Question: I'm trying to make a call from DialogFragment but the (packageManager) doesn't accept
how to solve it?!
'''
class ItemDetkFragment : DialogFragment() {
override fun onCreateView(
inflater: LayoutInflater, container: ViewGroup?,
savedInstanceState: Bundle?
): View? {
// Inflate the layout for this fragment
val v: View= inflater.inflate(R.layout.fragment_item_detk, container, false)
v.car_typee.text= car_item.type
v.item_typee.text= car_item.item_type
v.modele.text= car_item.modele
v.pricee.text= car_item.price+ " JD"
if (car_item.number> 0) {
v.numberr.text= "available"
v.numberr.setTextColor(Color.GREEN)
} else {
v.numberr.text= "Not available"
v.numberr.setTextColor(Color.RED)
}
Picasso.with(activity).load(car_item.picUrl).into(v.photo)
v.contactPhone.setOnClickListener {
val phoneNum = "855394839583"// the number for testing
val i = Intent(Intent.ACTION_DIAL)
i.data = Uri.parse("tel:$phoneNum")
if (i.resolveActivity(packageManager) != null) { //the
problem is here in (((((packageManager)))))it is in red!!!
startActivity(i)
}
}
return v
}
}
'''

as you can see from the picture the (packageManager) is in red, how to fix it!!
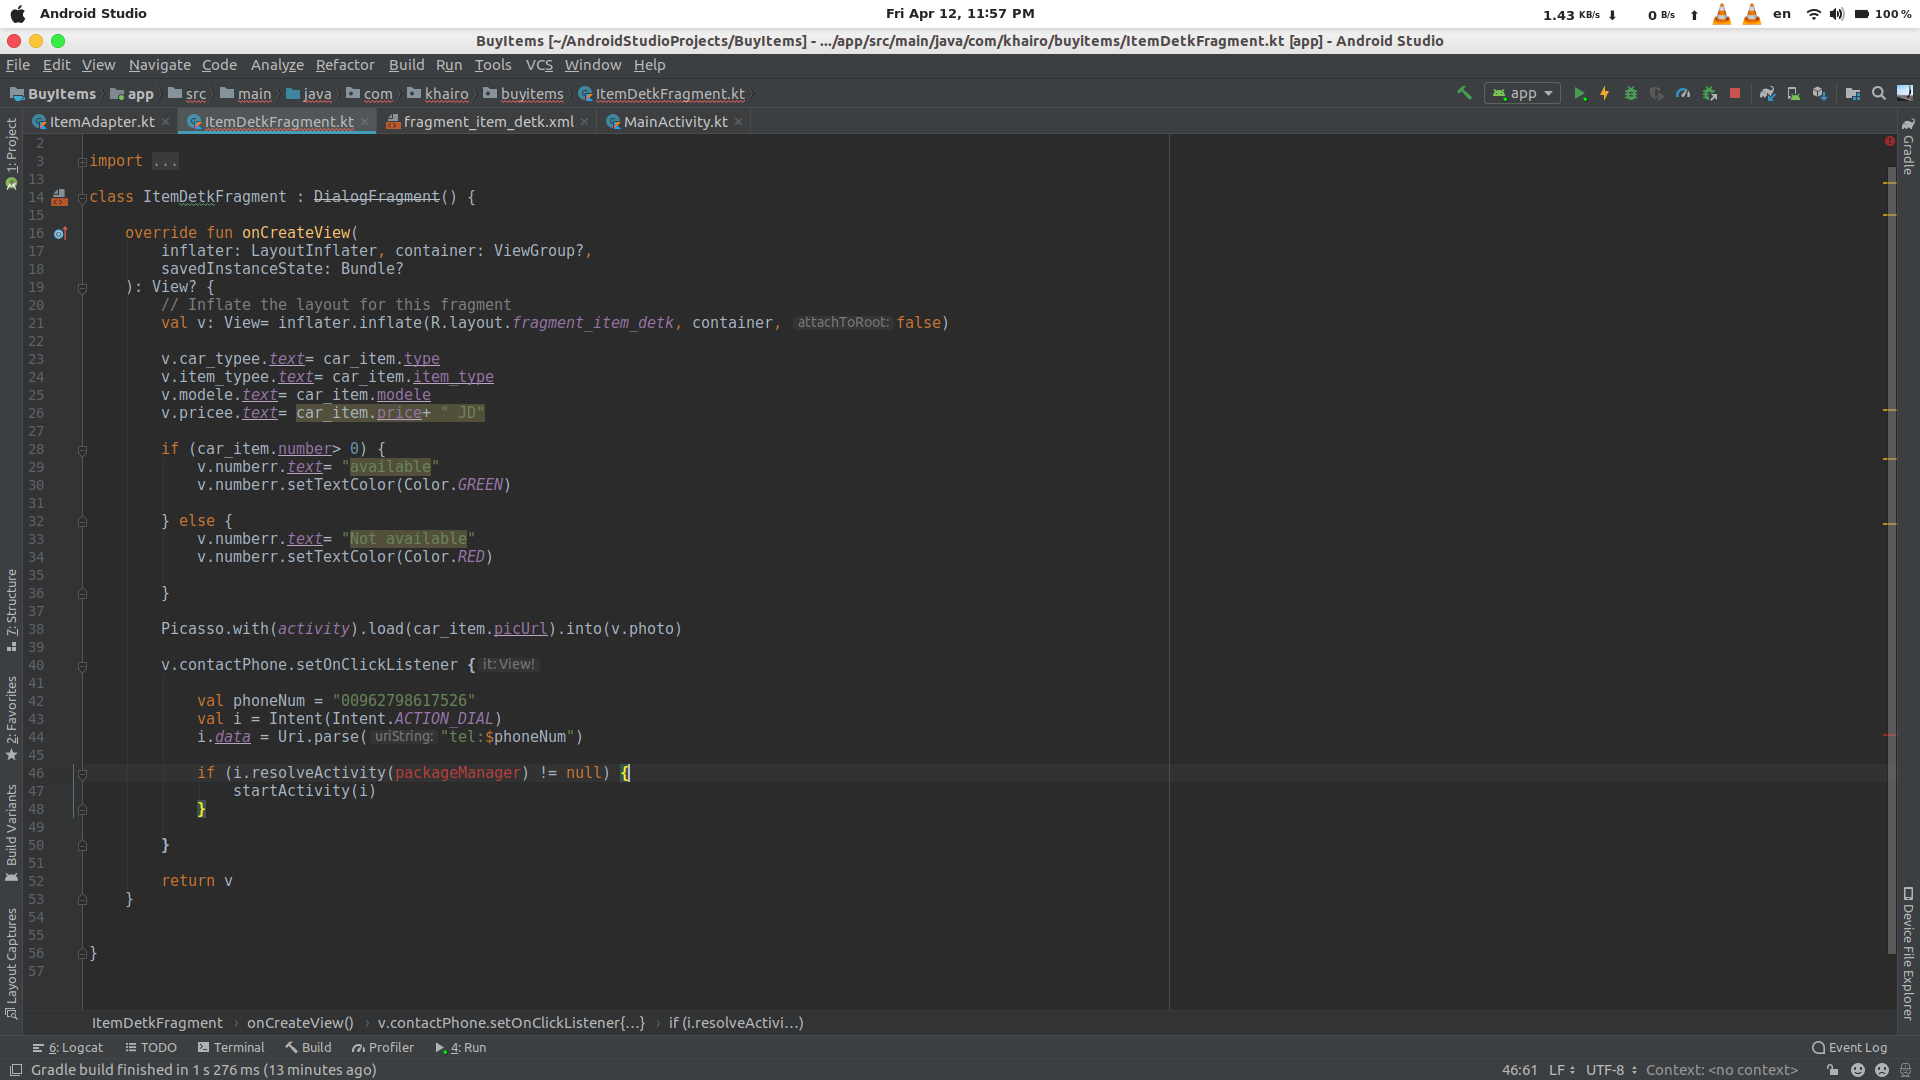
Answer: Try this:
'''
PackageManager packageManager = getActivity().getPackageManager();
if (i.resolveActivity(packageManager) != null) {
startActivity(i)
}
'''